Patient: sex M, age 74
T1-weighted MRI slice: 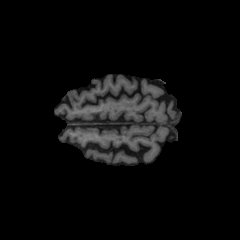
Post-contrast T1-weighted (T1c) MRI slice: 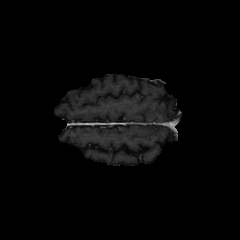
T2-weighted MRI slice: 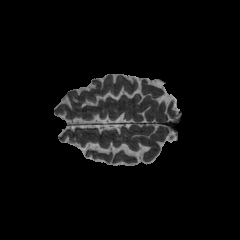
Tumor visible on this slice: no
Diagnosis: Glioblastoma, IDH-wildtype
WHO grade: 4